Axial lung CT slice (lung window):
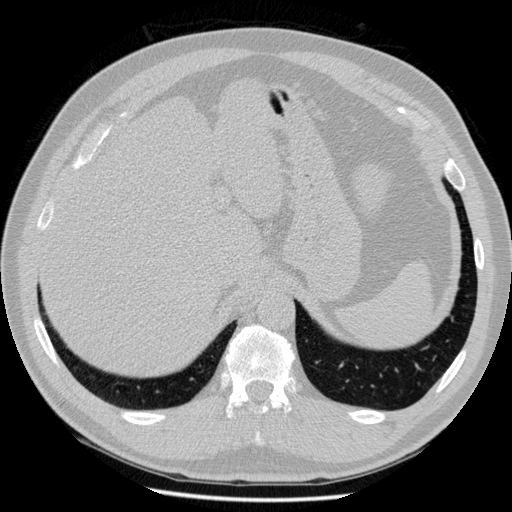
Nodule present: no